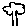
Label: tree